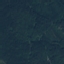
Land use / land cover class: Forest